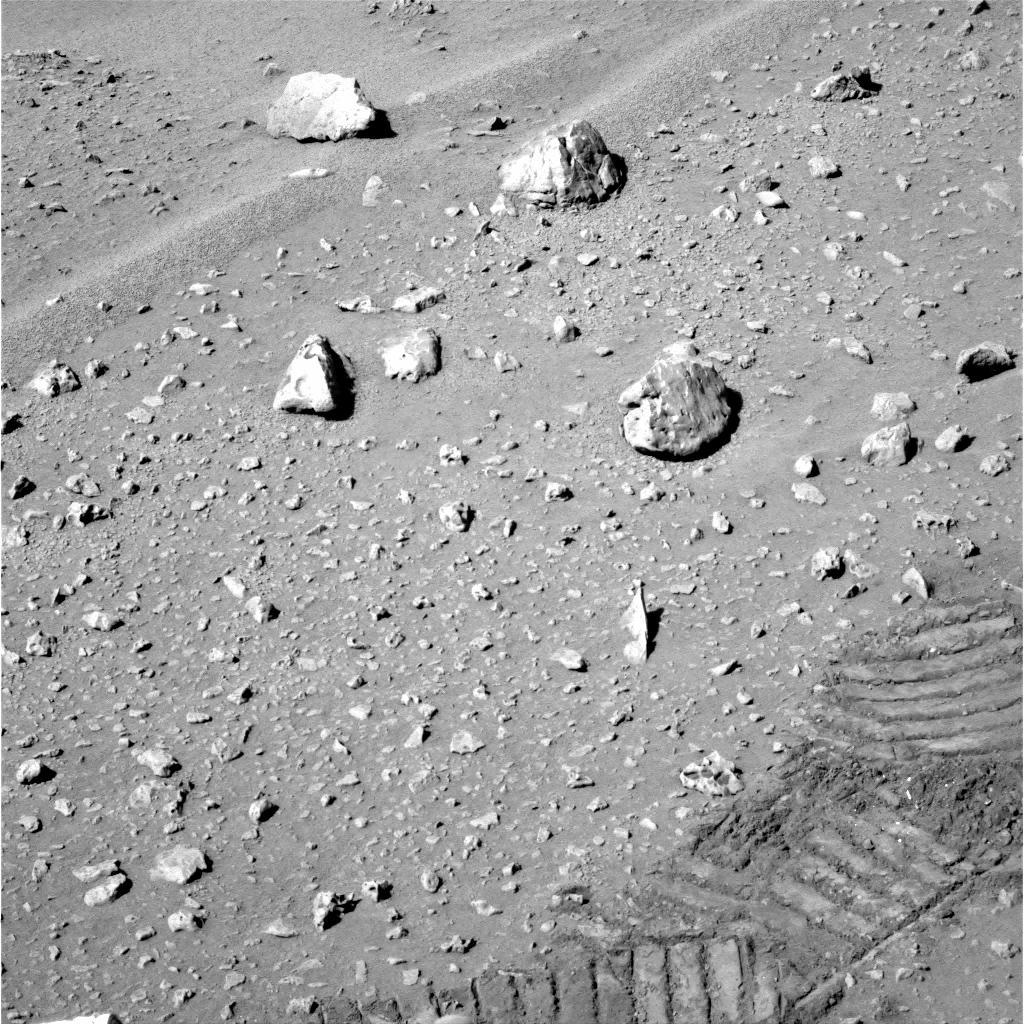
Terrain classes present: Gravel / Sand / Soil, Rock, Shadow, Track